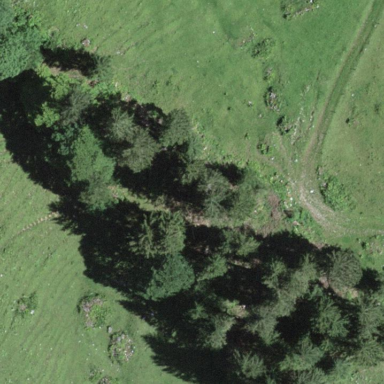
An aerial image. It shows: Forest area.